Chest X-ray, PA view. Patient: 36 years old, sex F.
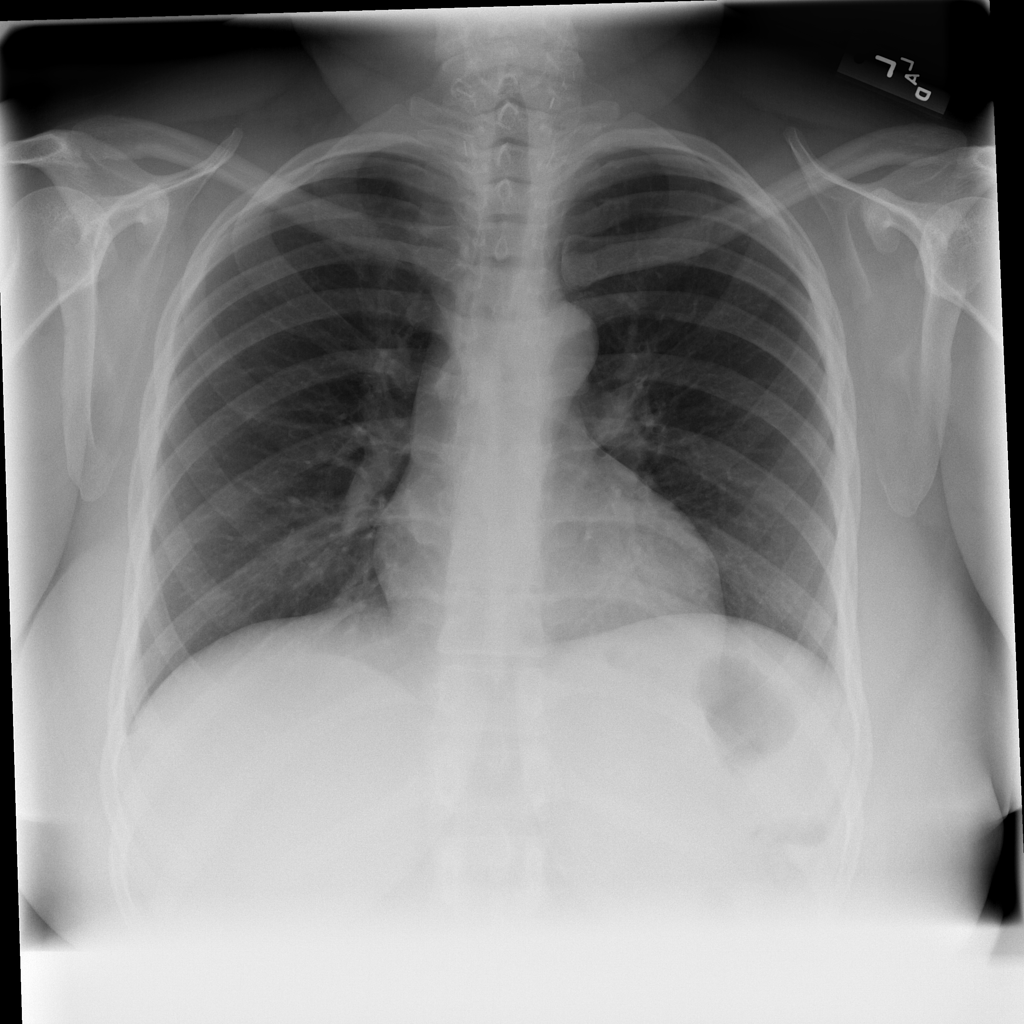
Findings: No Finding